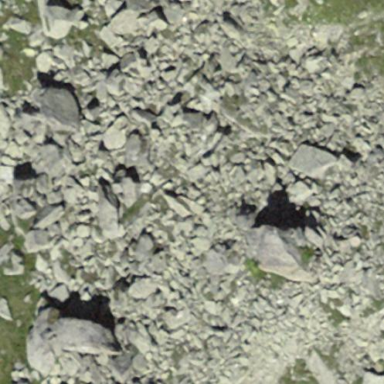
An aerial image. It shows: Natural scree.